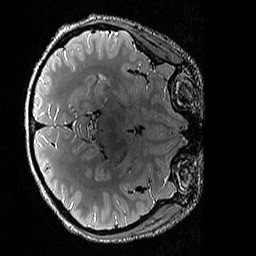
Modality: T2w
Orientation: axial
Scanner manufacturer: siemens
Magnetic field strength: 3 T
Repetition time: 3.2 s
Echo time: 0.428 s